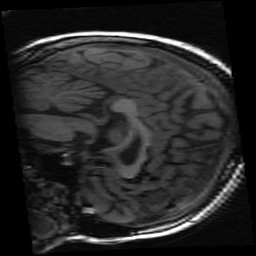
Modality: inplaneT1
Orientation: sagittal